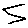
Label: zigzag